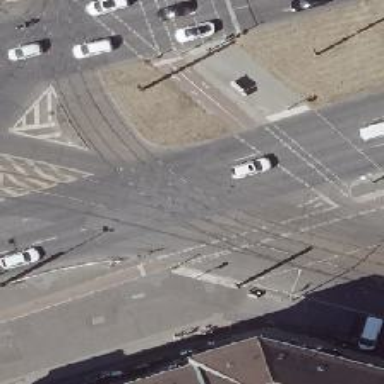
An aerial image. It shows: Tram level crossing on railway.